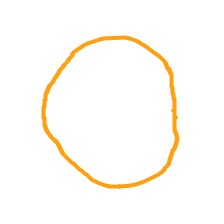
Shape: circle